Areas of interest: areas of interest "Linyi Exhibition Hall"
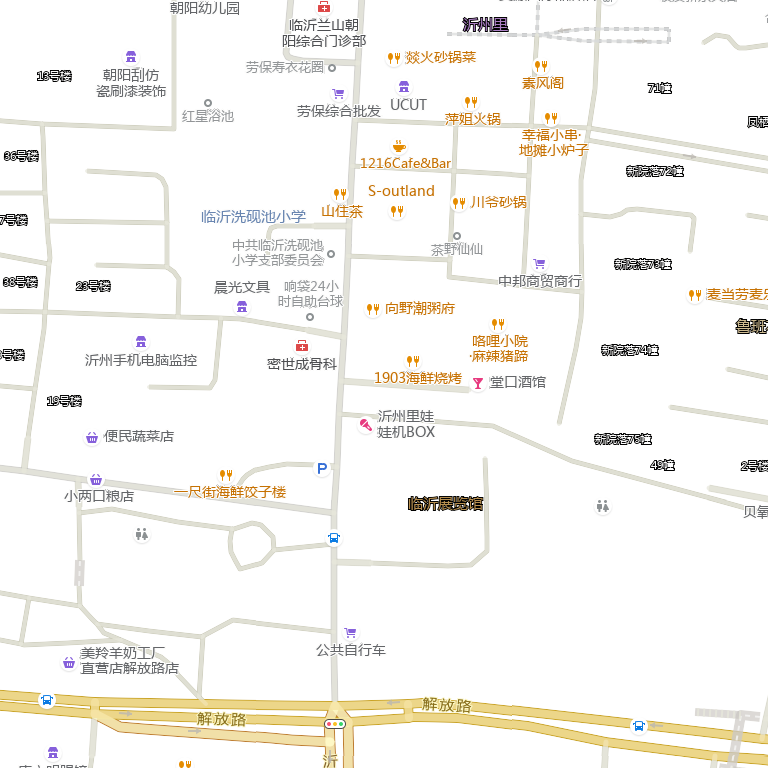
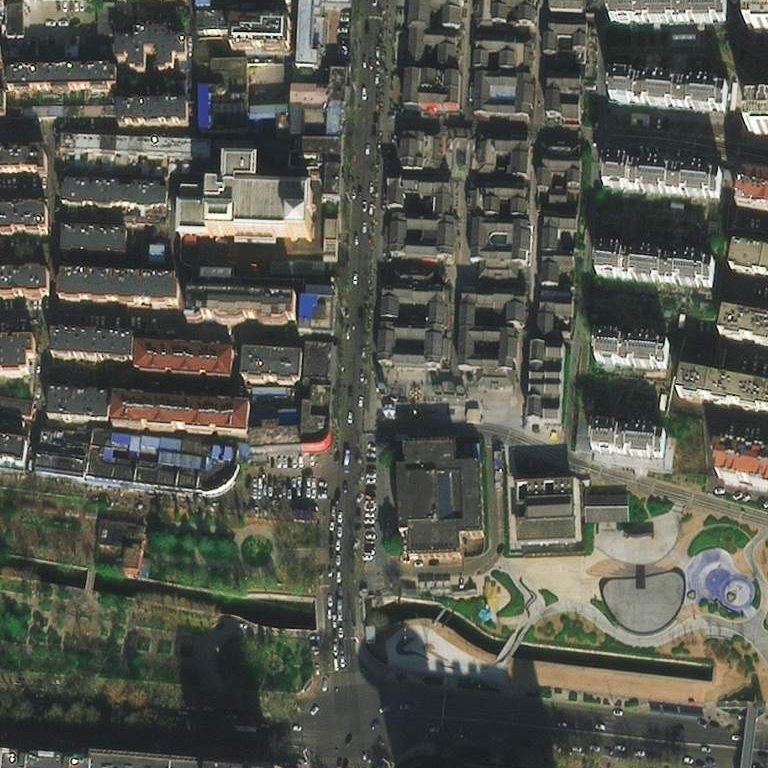